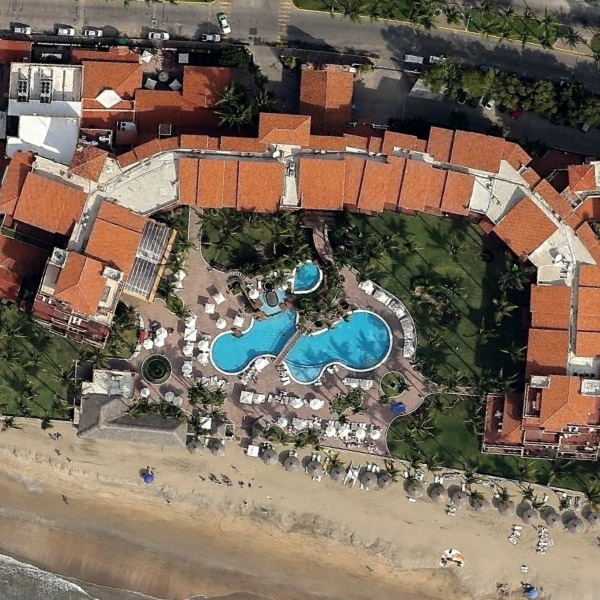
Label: Resort